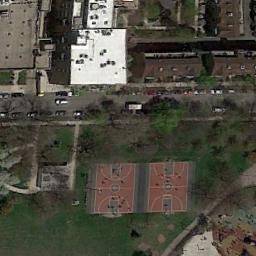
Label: basketball_court